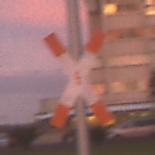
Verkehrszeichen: Andreaskreuz
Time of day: SunriseSunset
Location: Outdoor (Urban)
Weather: PartlyCloudy
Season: NotSpecified
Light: Natural